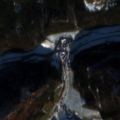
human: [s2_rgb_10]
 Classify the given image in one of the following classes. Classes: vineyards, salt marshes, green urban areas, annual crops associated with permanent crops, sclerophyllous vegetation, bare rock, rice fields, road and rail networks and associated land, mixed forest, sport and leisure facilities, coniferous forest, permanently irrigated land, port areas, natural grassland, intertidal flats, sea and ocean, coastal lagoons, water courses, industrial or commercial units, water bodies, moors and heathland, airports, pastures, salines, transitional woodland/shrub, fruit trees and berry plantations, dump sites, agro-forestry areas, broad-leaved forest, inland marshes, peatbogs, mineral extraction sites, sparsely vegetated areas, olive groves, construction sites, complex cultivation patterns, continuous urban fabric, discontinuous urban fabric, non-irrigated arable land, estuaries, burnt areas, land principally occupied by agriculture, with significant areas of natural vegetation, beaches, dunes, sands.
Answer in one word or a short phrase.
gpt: pastures, complex cultivation patterns, broad-leaved forest, coniferous forest, mixed forest